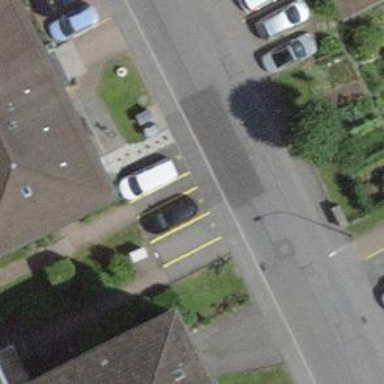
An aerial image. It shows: Street-side parking area.